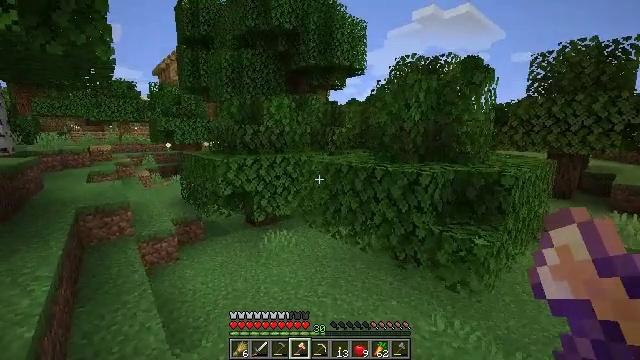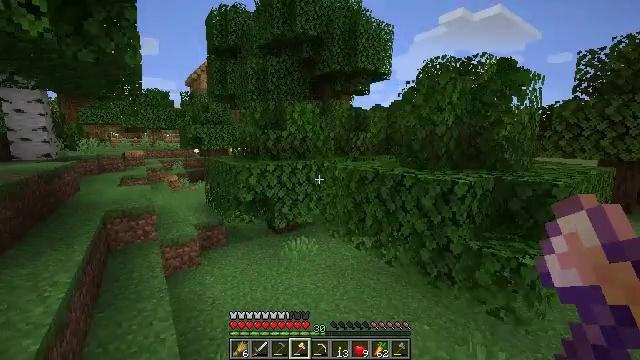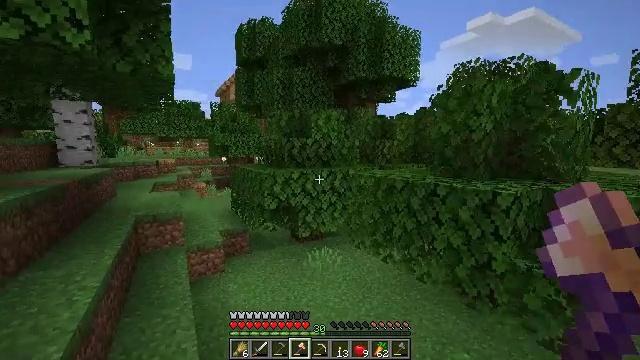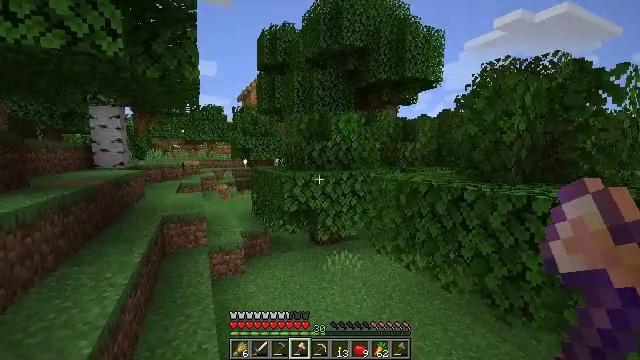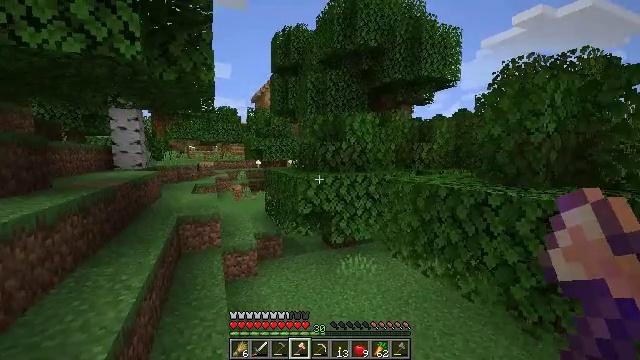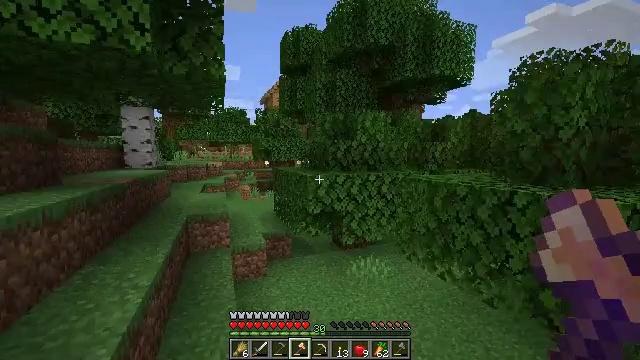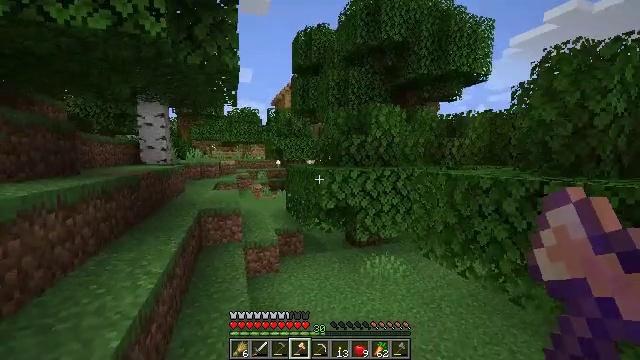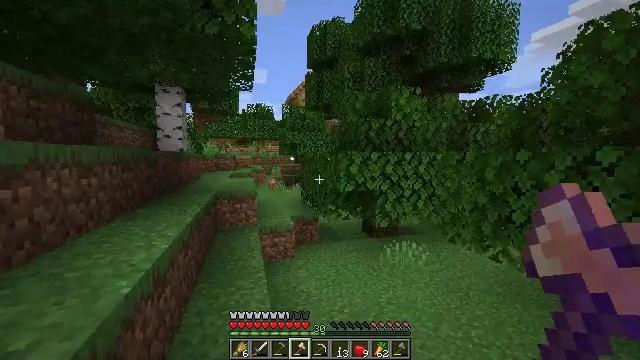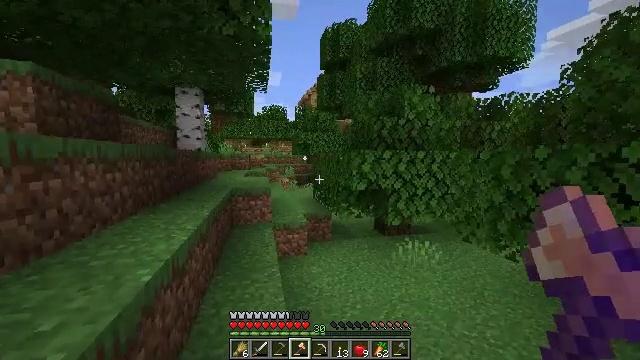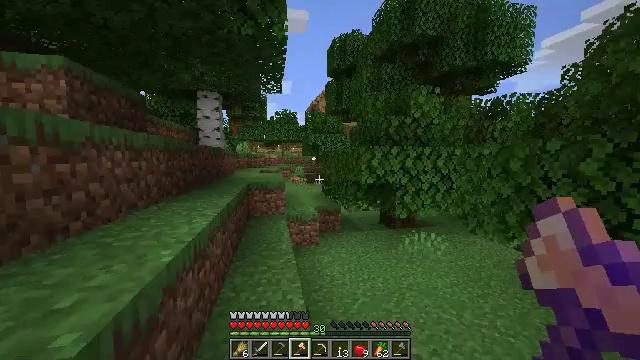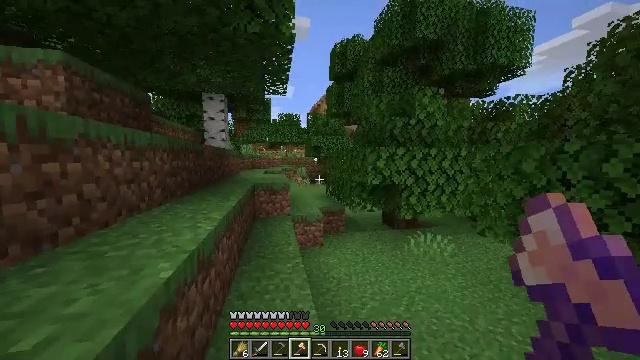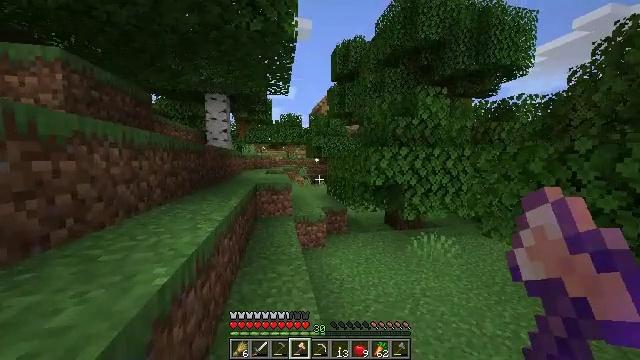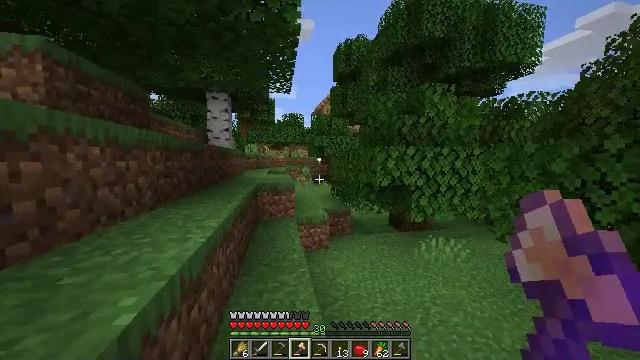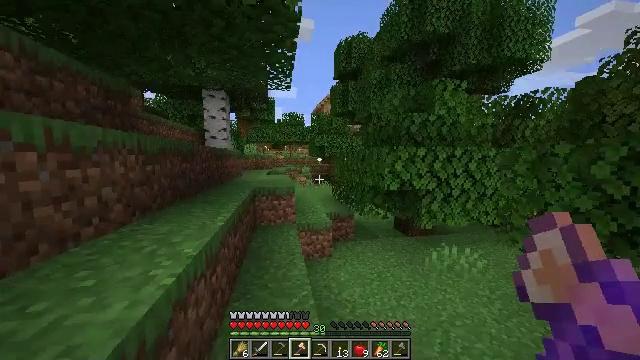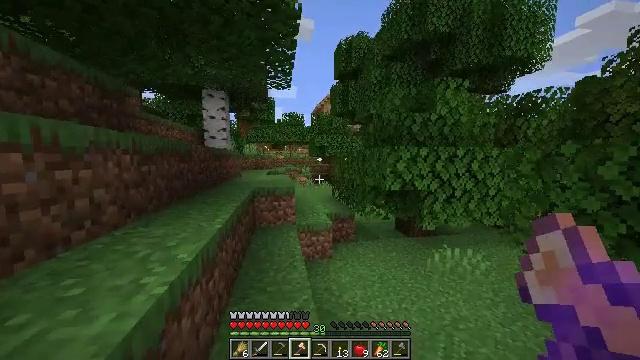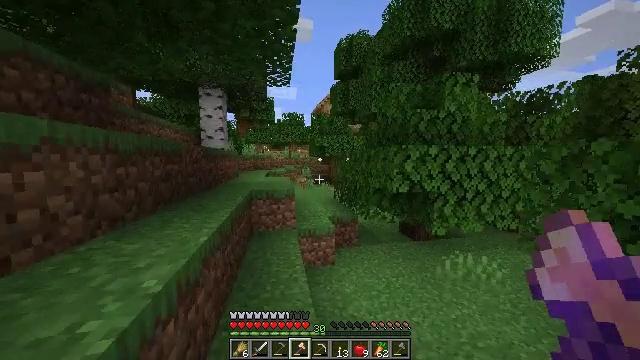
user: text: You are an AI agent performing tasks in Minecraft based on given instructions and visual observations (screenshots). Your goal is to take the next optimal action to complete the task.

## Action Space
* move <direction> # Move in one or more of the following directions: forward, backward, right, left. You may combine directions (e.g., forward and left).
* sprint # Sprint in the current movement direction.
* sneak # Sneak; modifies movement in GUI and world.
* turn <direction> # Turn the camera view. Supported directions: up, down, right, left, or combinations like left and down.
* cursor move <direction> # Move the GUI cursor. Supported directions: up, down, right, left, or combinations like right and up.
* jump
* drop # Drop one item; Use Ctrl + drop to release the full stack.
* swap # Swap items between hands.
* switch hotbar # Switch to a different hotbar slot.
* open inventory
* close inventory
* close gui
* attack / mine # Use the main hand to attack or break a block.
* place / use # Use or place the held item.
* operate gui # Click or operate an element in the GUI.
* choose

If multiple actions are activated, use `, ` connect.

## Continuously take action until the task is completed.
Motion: motion action
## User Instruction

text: Break the tree to get oak logs.
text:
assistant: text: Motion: move forward, turn left and up
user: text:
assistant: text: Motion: move forward and move left, turn left and up
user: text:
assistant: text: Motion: move forward and move left, turn left
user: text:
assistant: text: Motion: move forward and move left, turn left
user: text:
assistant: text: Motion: move forward and move left, turn left
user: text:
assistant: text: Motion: move forward and move left, turn left
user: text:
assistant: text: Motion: move forward and move left, sprint, turn left
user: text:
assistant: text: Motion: move forward and move left, sprint, turn left
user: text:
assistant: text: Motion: move forward and move left, sprint, turn left
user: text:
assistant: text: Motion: move forward, sprint
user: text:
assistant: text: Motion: move forward, sprint
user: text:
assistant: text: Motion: move forward, sprint
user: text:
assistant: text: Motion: move forward, sprint
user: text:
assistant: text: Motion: move forward, sprint
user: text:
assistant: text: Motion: move forward, sprint
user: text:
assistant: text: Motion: move forward, sprint
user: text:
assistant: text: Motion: move forward, sprint
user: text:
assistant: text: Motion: move forward, sprint
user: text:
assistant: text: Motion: move forward, sprint
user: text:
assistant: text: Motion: move forward, sprint
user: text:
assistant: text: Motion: move forward, sprint
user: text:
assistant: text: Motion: move forward, sprint
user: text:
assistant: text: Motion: move forward, sprint
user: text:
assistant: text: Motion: move forward, sprint
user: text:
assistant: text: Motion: move forward, sprint
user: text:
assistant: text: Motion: move forward, sprint, jump
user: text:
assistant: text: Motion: move forward, sprint, jump
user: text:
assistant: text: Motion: move forward, sprint, jump
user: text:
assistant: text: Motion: move forward, sprint, jump
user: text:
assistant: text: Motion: move forward, sprint, jump